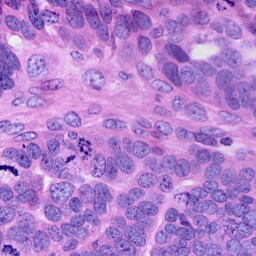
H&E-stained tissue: Ovarian